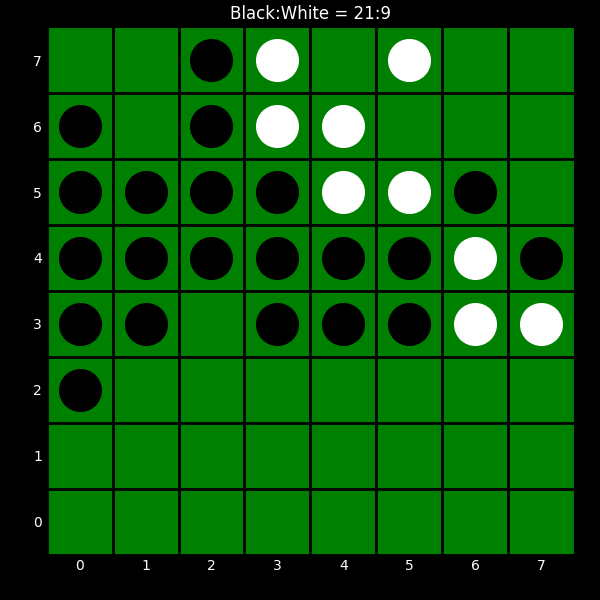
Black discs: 21
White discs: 9